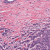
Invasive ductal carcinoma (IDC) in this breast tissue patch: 1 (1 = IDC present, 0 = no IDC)